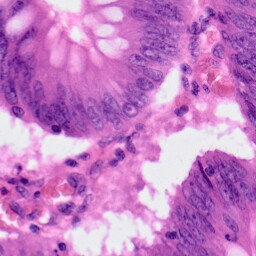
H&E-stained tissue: Colon